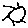
Label: sun